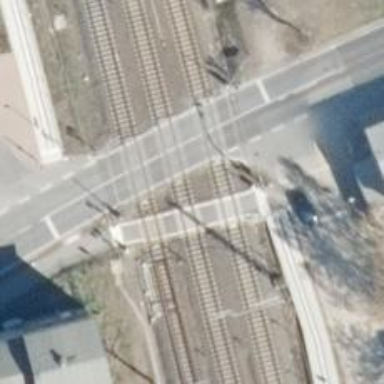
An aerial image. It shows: Railway crossing.